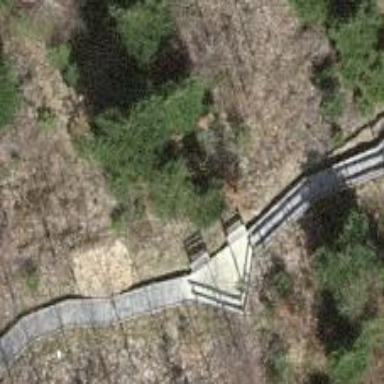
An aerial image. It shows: Bench for seating.